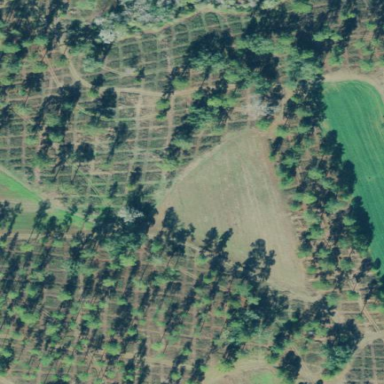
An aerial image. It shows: Orchard.